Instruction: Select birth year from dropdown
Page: traveler
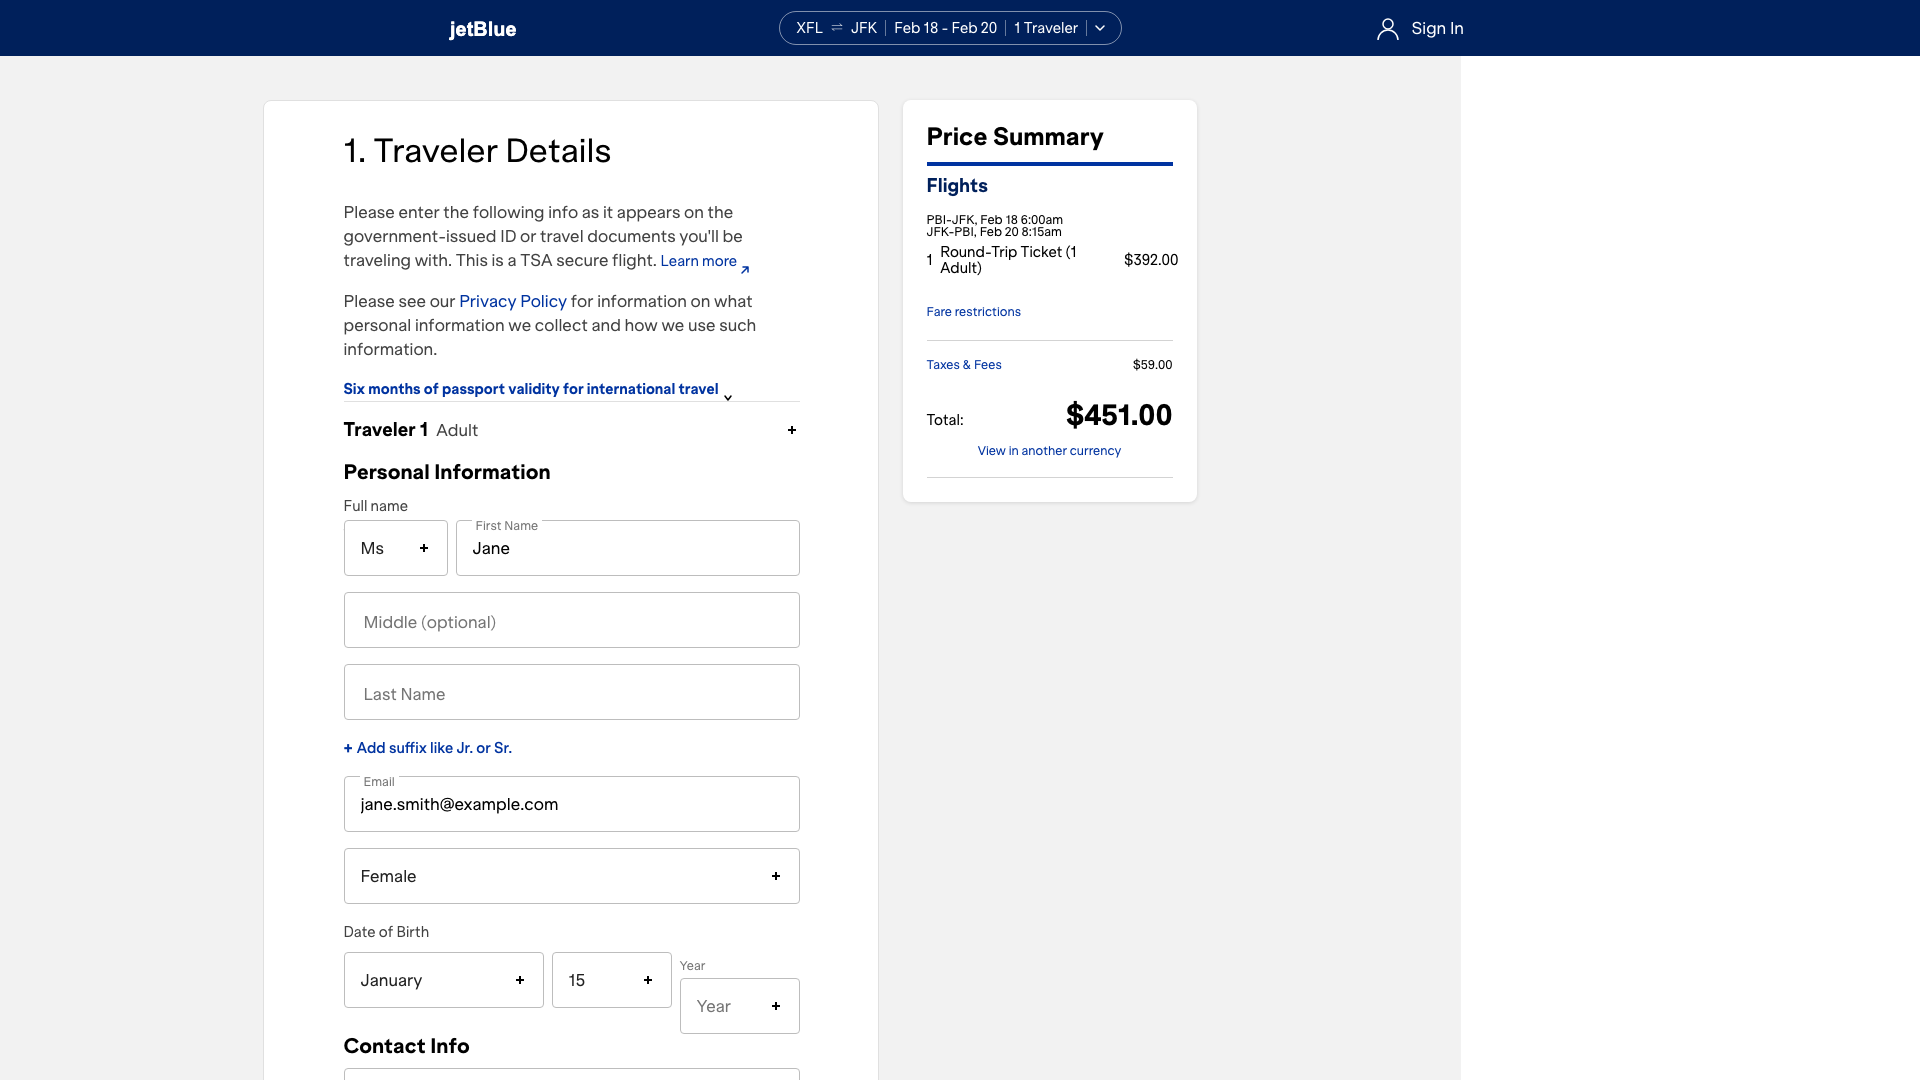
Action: click